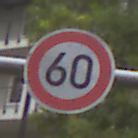
Verkehrszeichen: Geschwindigkeit60
Umgebung: Outdoor, Urban
Tageszeit: Midday
Wetter: Overcast
Licht: Natural
Jahreszeit: NotSpecified
Kontrast: LowContrast